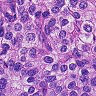
Metastatic tissue present: yes